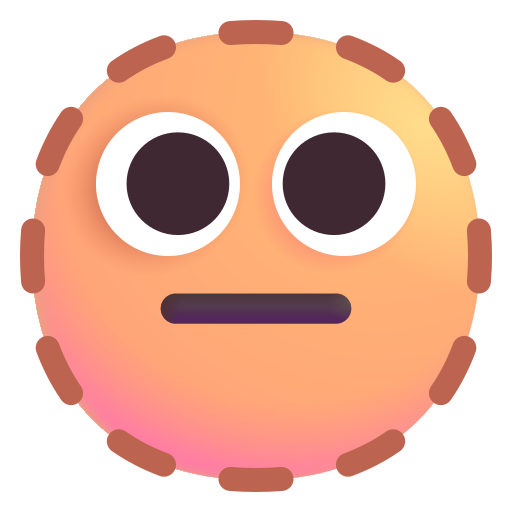
dotted line face color